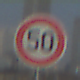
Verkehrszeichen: Geschwindigkeit50
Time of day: SunriseSunset
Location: Outdoor (Urban)
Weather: Clear
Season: NotSpecified
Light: Natural